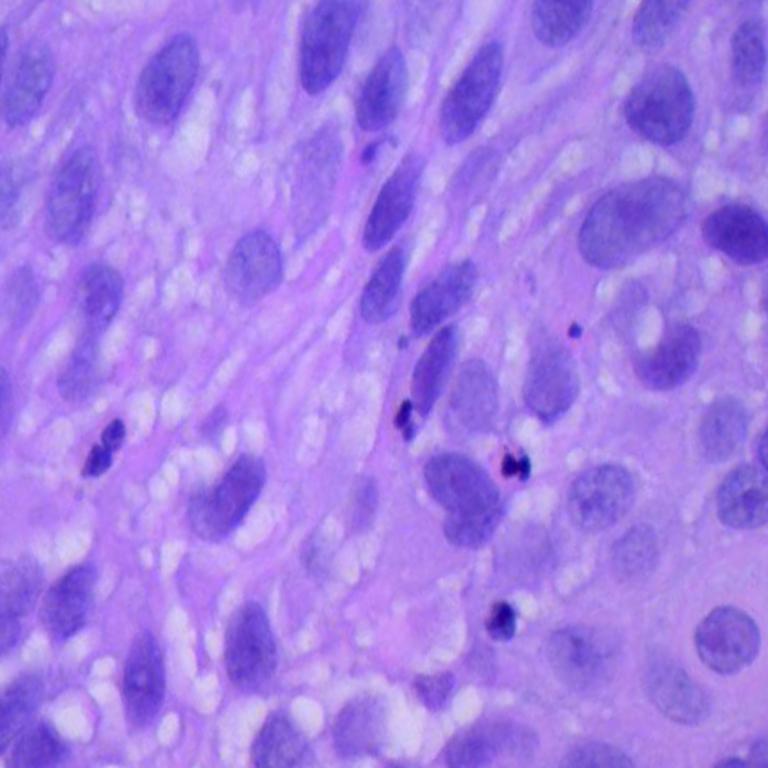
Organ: lung
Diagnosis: squamous carcinomas